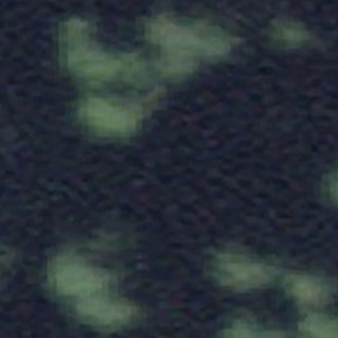
Label: other